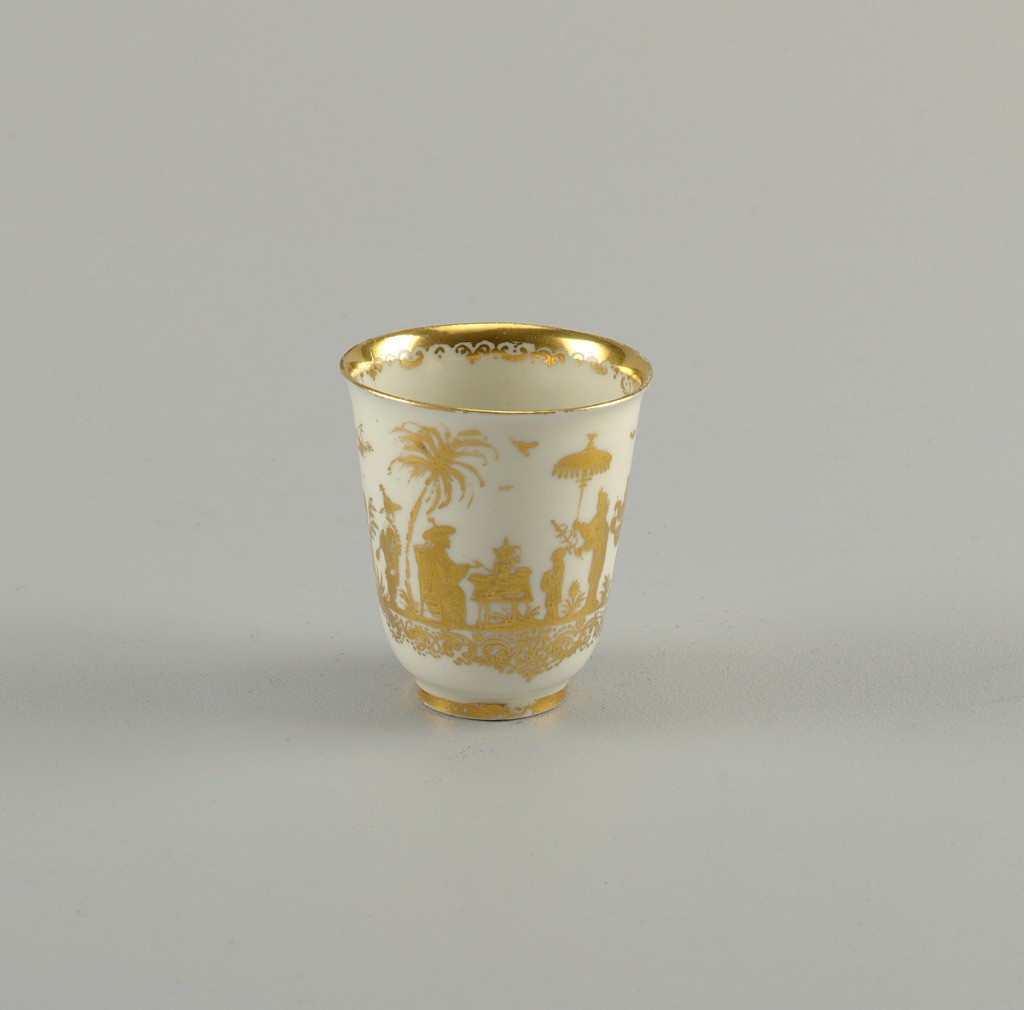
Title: Beaker with "Hausmaler" Decor
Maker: Meissen Porcelain Manufactory, German, active from 1710 to the present
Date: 1725–1730
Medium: hard paste porcelain, gold
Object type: beaker
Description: Bell shaped with ring foot. Engraved gilt chinoiserie decoration of figure, trees, birds and scrolls.